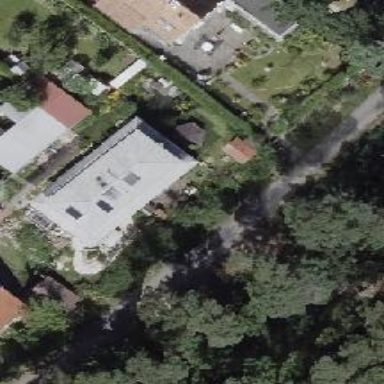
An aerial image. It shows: Detached building with hipped roof.